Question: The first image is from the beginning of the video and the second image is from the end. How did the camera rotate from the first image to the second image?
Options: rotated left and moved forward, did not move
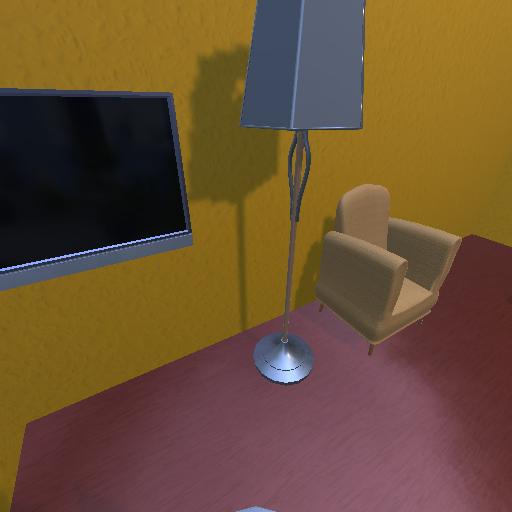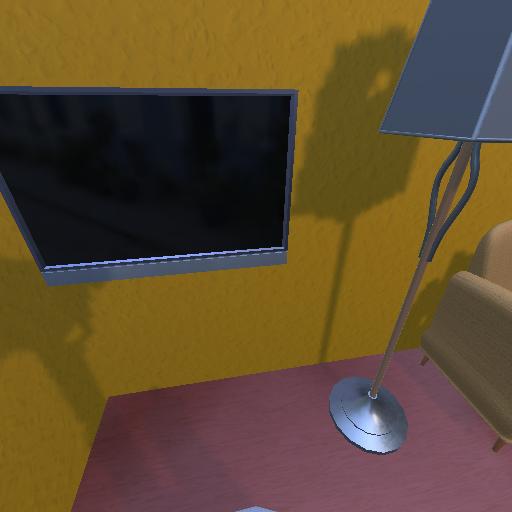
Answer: rotated left and moved forward